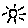
Label: sun